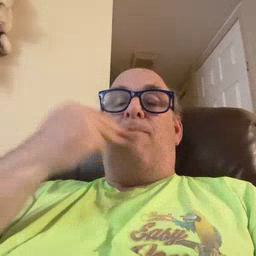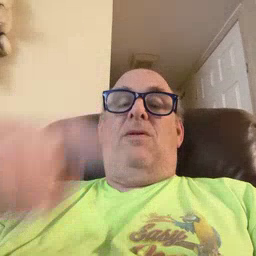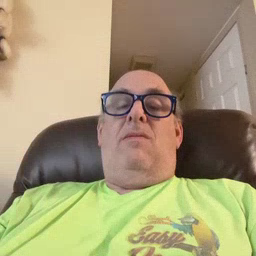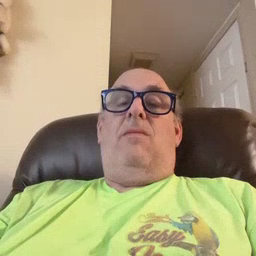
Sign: better